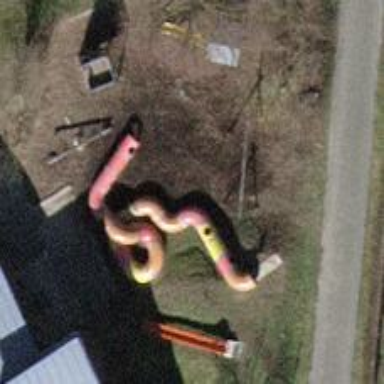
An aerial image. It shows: Playground with pipe feature.